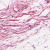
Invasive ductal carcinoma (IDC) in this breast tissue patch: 0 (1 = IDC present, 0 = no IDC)